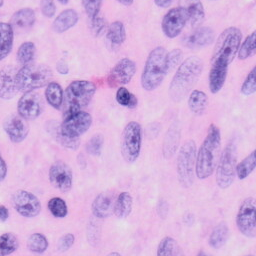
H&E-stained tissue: Skin